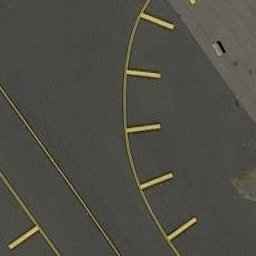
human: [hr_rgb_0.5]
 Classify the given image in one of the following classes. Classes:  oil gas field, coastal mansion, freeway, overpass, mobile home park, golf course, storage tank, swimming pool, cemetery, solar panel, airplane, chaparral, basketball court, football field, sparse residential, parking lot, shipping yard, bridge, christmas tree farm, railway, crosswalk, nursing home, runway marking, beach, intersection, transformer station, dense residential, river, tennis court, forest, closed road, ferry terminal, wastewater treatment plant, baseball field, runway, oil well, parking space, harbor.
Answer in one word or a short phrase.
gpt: runway marking